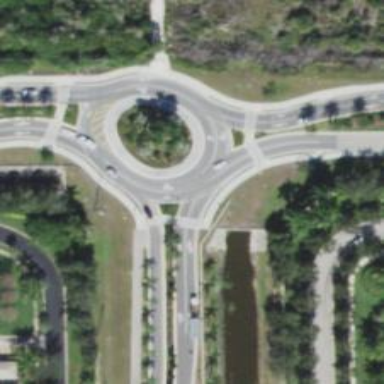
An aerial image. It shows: Tertiary road that leads to roundabout.